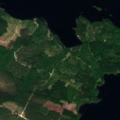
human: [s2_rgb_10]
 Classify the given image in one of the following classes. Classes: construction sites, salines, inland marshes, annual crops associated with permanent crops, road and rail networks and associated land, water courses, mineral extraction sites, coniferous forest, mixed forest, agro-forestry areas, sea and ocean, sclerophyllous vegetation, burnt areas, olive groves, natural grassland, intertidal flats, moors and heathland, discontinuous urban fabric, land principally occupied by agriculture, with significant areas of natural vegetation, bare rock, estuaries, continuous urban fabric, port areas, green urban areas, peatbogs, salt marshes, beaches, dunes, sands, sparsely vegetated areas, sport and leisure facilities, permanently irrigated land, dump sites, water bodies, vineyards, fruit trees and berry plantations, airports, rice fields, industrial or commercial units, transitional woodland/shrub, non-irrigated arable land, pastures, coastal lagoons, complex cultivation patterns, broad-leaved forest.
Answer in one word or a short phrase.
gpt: coniferous forest, mixed forest, water bodies